Current action and preconditions to check: trajectory_clear

Your task: For each precondition in the list above, predict whether it will hold at this action.

Consider the current scene as observed from the mobile robot's camera, and analyze the predicted future states of all dynamic agents (e.g., people, animals, vehicles, or any moving entities) within the NEXT SECOND.

IMPORTANT: Only answer "very likely" if you are absolutely certain—based on strong, clear evidence—that a dynamic agent will violate the precondition in the predicted future state. Do NOT answer "very likely" for unlikely, ambiguous, or low-probability risks.

Ask yourself for each precondition: Is there a high probability, with clear and convincing evidence, that the predicted future states of any dynamic agent will interfere with the predicted future state of the currently executing action within the NEXT SECOND, causing that precondition to fail?

Assess the risk level based on these predictions. Use "likely" or "very likely" if motions create a clear risk of interference.

Use "neutral" or "improbable" if agents are nearby but their predicted paths are clearly diverging or non-conflicting.

Failure Risk Categories: "very improbable", "improbable", "neutral", "likely", "very likely"

Answer Format: Output ONLY the probability_of_failure value from these categories: "very improbable", "improbable", "neutral", "likely", "very likely"

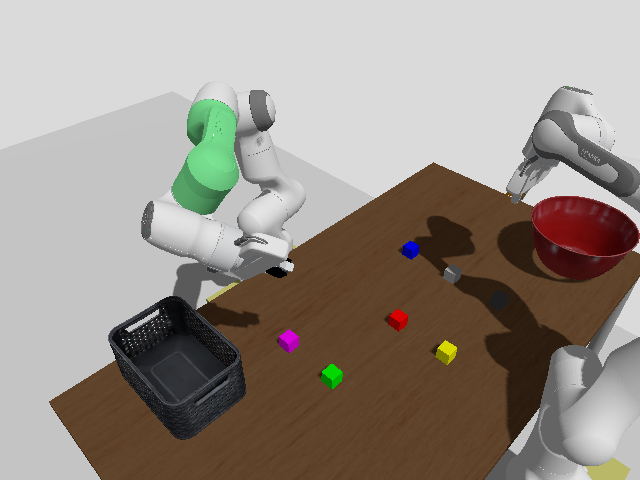

Answer: very improbable